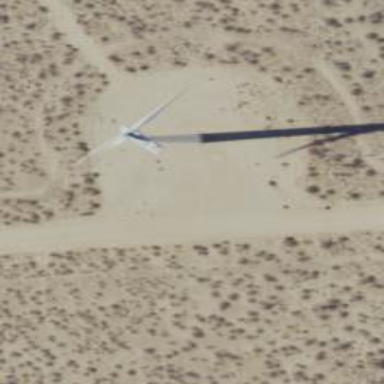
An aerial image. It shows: Wind generator using wind turbines of horizontal axis.